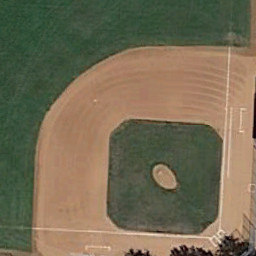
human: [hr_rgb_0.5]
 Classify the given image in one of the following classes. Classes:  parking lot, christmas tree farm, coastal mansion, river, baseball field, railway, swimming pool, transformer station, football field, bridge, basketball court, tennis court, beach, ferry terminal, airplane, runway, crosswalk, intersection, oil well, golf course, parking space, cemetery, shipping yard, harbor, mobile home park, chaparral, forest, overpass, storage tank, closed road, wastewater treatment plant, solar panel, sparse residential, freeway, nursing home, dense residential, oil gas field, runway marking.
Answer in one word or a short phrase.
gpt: baseball field